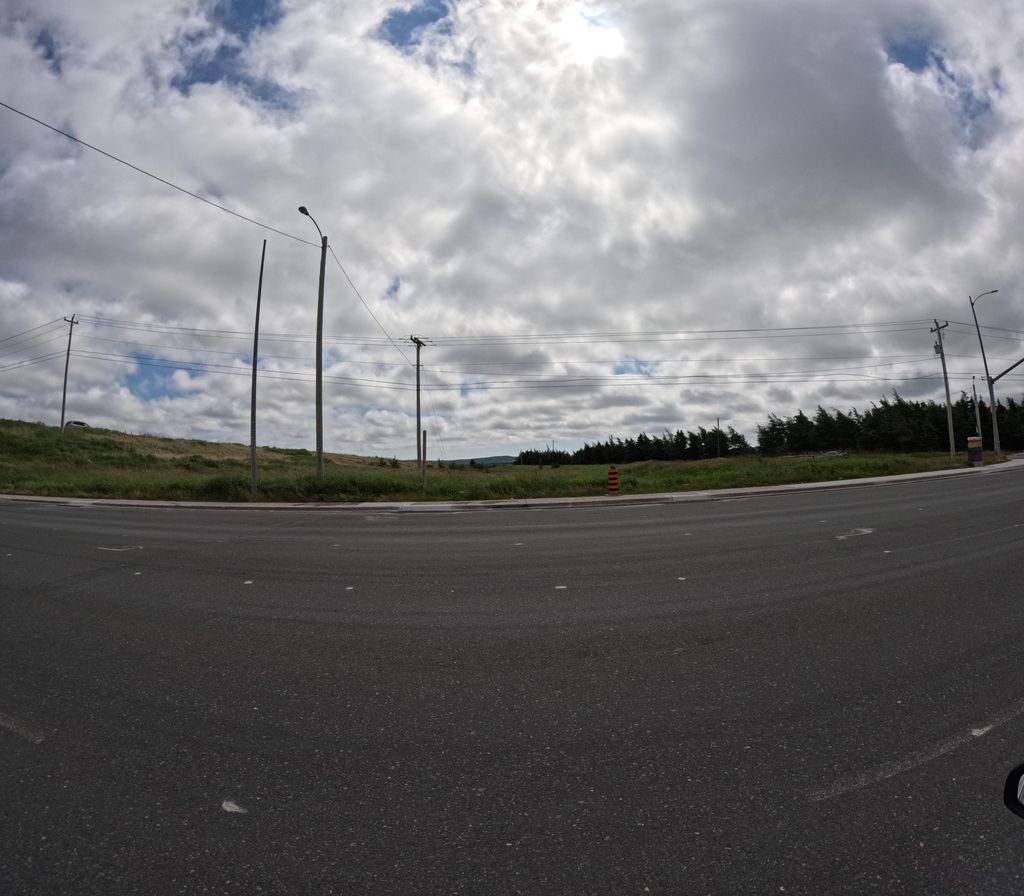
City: st_johns